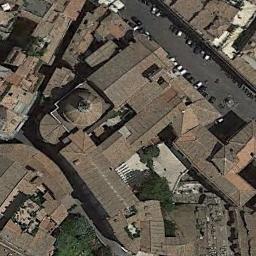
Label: church